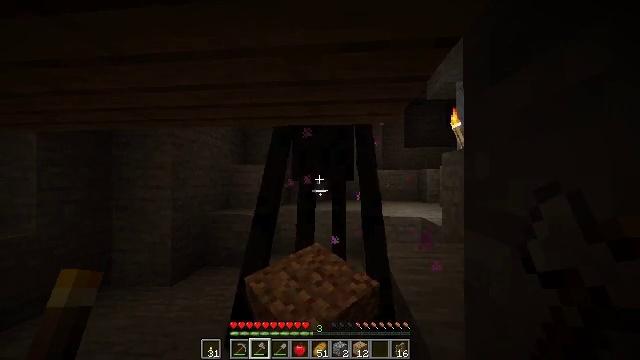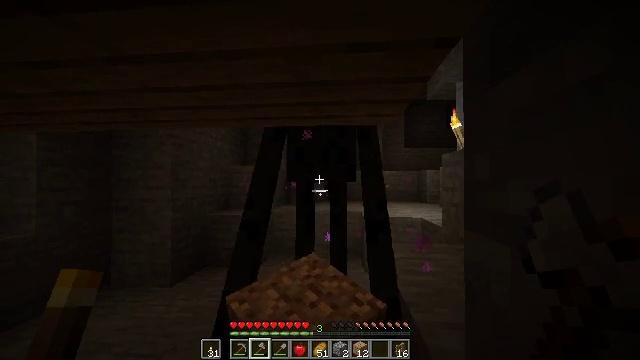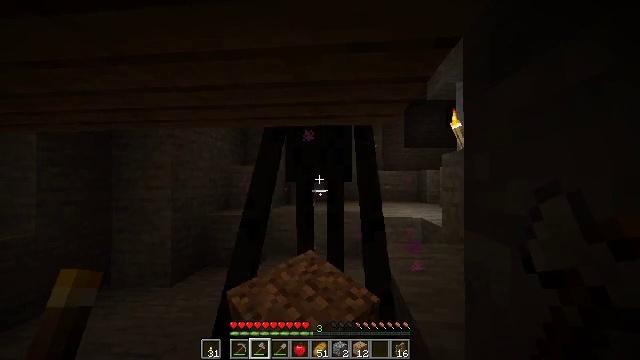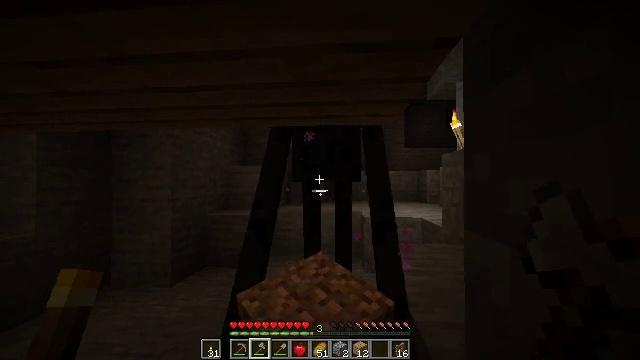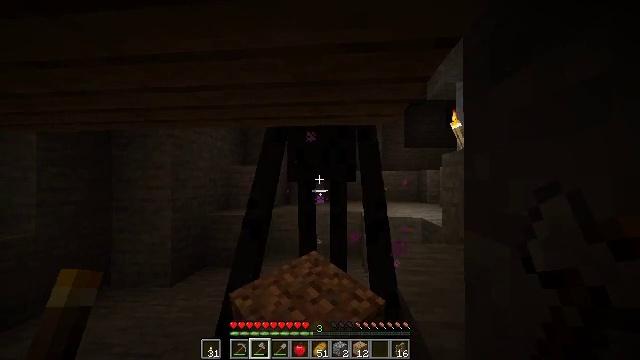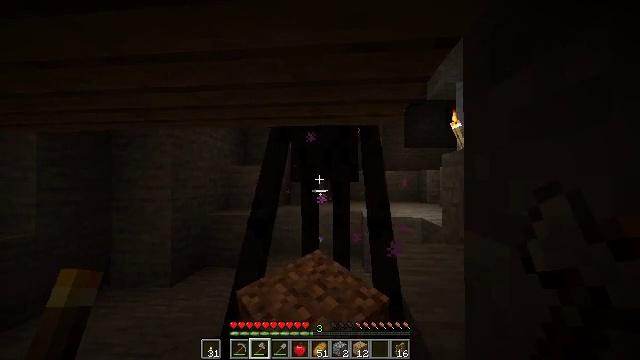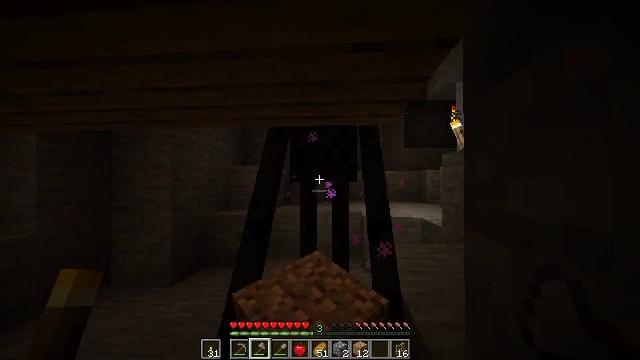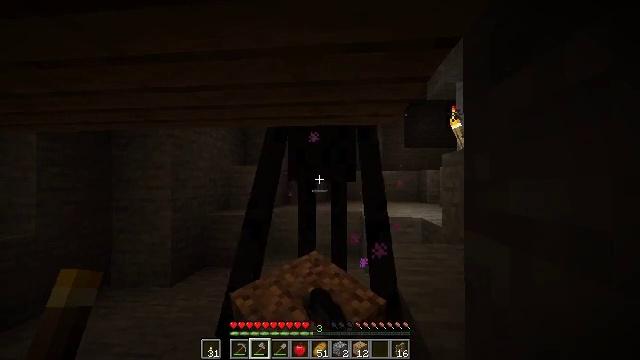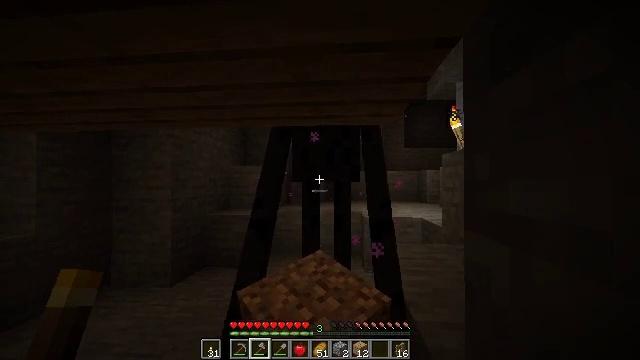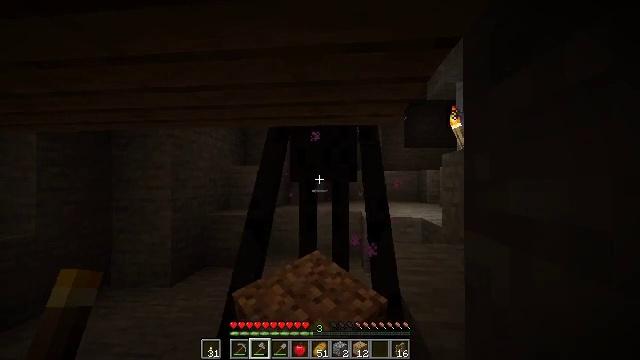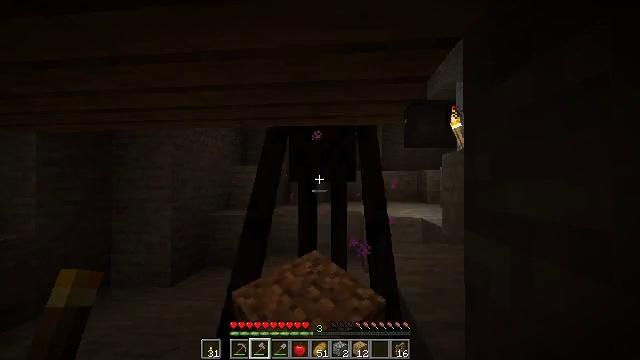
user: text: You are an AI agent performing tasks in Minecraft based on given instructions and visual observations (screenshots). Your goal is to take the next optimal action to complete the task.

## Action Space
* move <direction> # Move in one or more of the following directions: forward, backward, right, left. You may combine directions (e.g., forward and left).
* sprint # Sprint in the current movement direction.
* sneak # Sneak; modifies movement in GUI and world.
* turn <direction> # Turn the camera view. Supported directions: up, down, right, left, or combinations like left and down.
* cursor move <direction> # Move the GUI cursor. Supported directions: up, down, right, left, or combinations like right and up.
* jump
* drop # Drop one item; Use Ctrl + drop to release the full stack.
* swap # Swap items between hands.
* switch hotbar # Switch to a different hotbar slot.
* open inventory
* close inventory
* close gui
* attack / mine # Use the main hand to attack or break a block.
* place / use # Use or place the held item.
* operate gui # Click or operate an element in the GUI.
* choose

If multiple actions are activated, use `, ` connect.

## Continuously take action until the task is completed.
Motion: motion action
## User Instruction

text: Hunt the enderman.
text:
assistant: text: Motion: no_op
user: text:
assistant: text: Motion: no_op
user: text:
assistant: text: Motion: no_op
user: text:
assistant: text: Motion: no_op
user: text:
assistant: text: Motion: no_op
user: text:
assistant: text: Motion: attack / mine
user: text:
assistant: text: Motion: attack / mine
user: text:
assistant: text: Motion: attack / mine
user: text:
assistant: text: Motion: attack / mine
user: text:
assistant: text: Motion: no_op
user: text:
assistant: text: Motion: no_op